Field crop: maize
Growth stage: 2
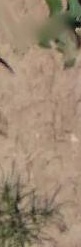
Species: maize